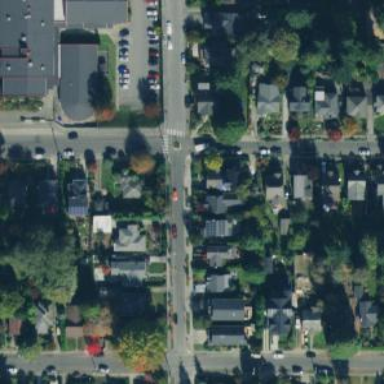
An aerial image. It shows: Residential road with asphalt surface and separate sidewalk.